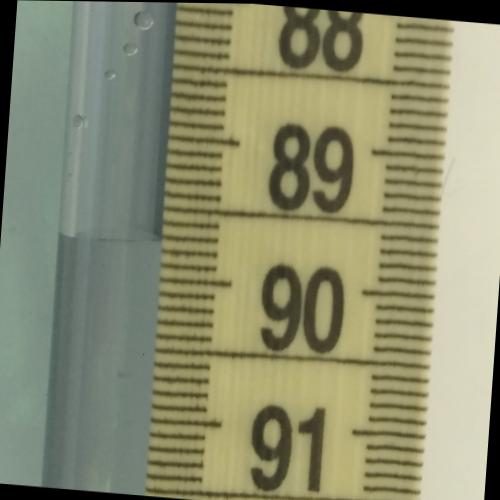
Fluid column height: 89.7 cm